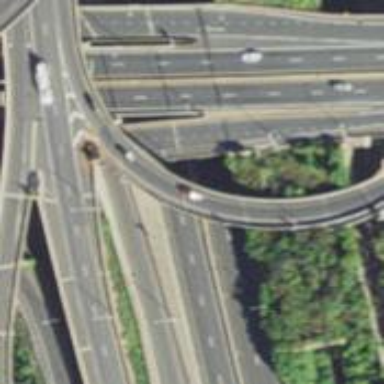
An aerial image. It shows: Asphalt motorway.